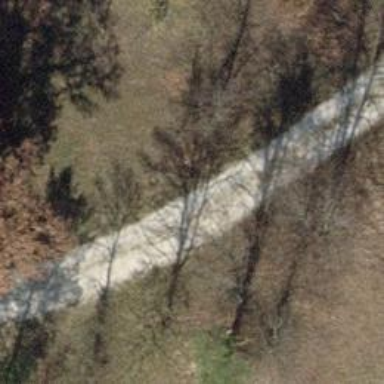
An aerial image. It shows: Track with compacted grade2 surface.